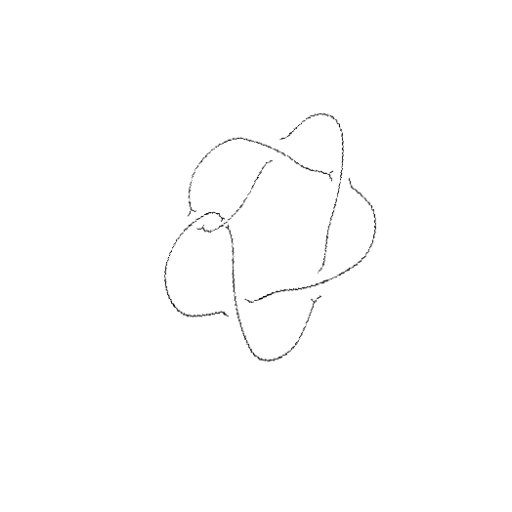
Crossing number: 6